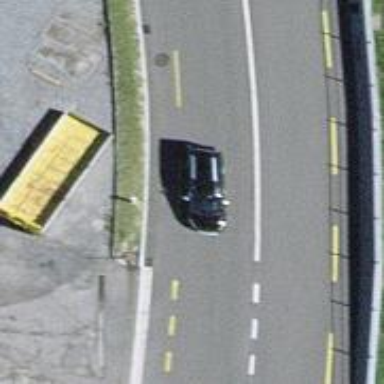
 equipped with cycle lane on both sides."